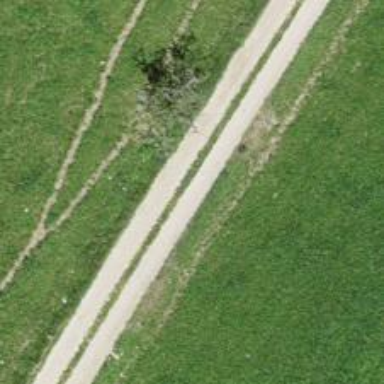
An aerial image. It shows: Gravel track with grade 2 quality.